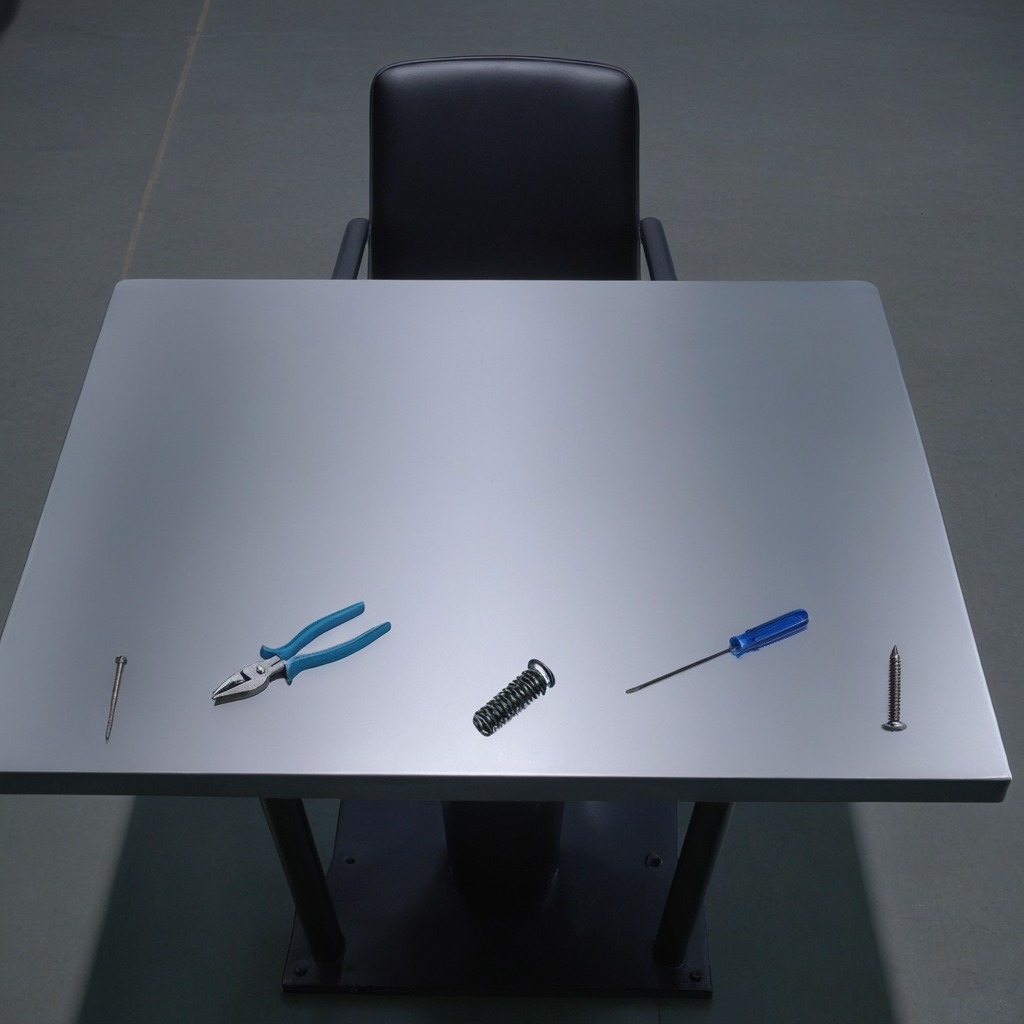
A metal machine screw, an iron nail, a pair of pliers, a coiled metal spring, and a screwdriver are lying on the tabletop.